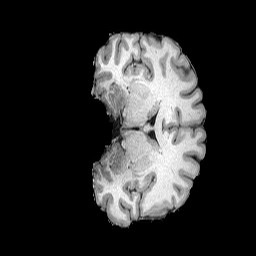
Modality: T1w
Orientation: coronal
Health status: ill